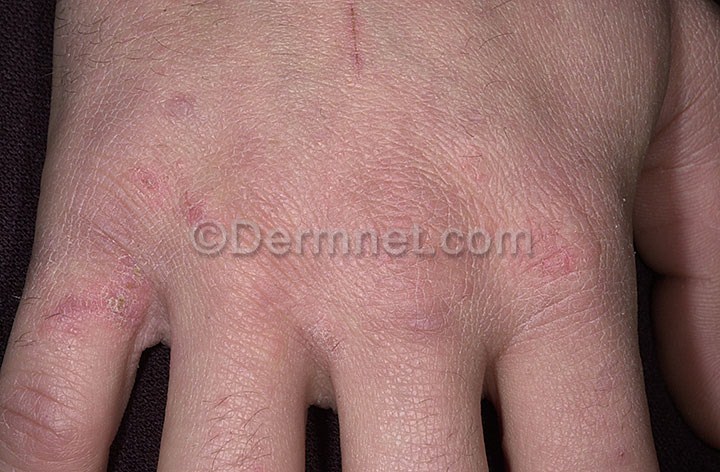
Disease: Scabies Lyme Disease and other Infestations and Bites